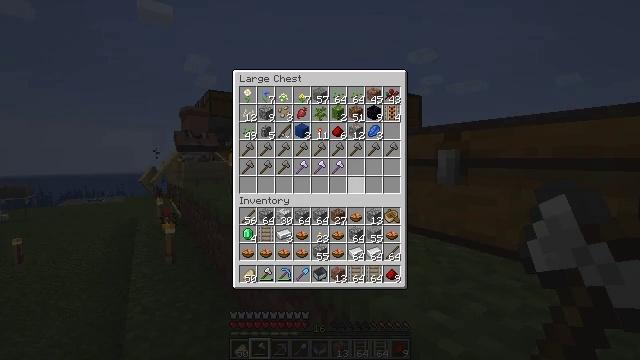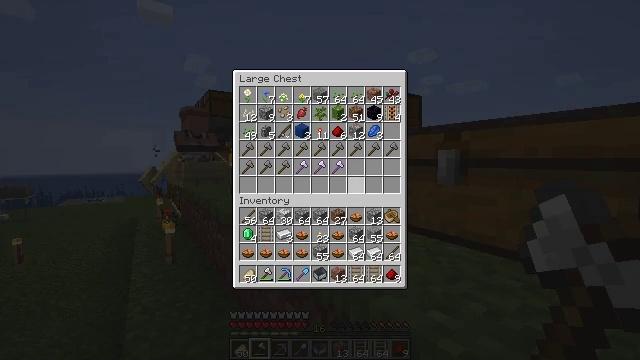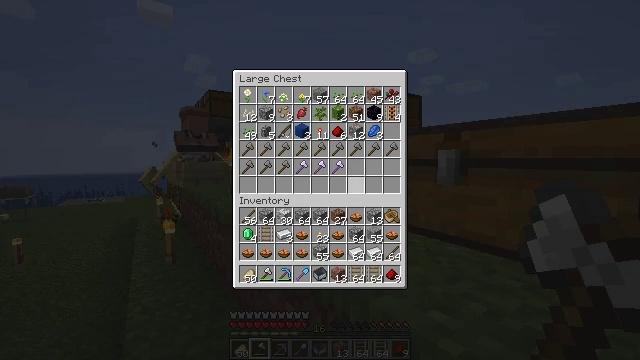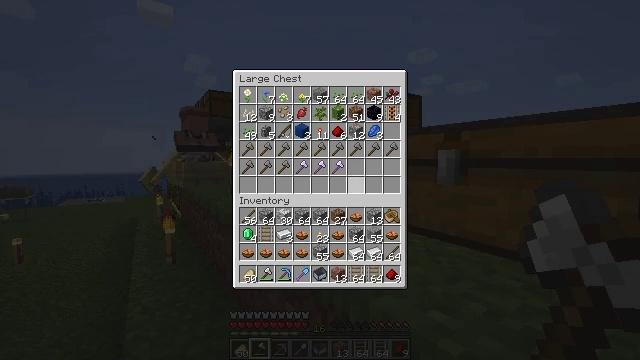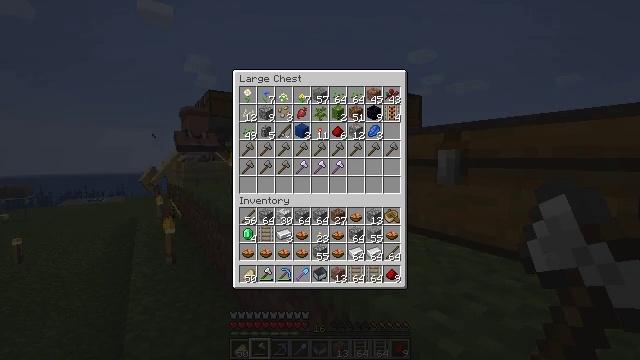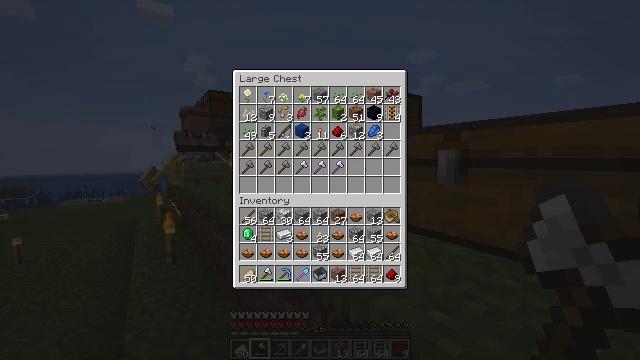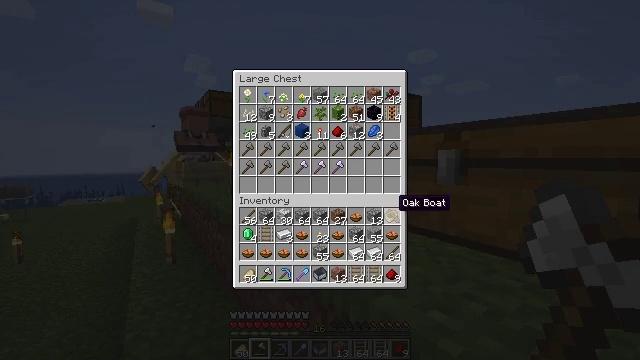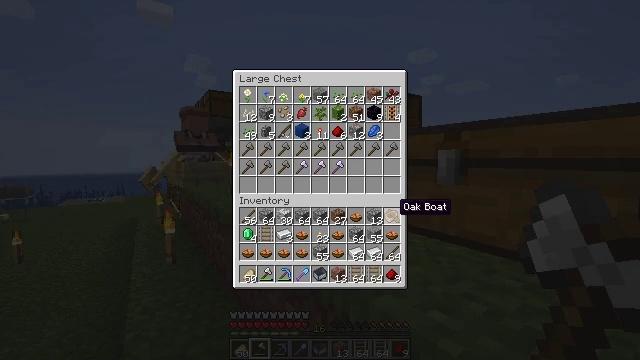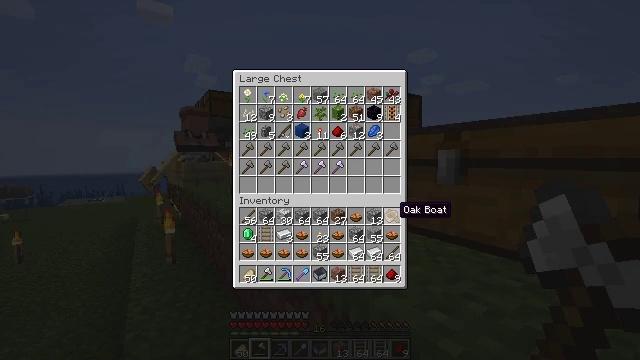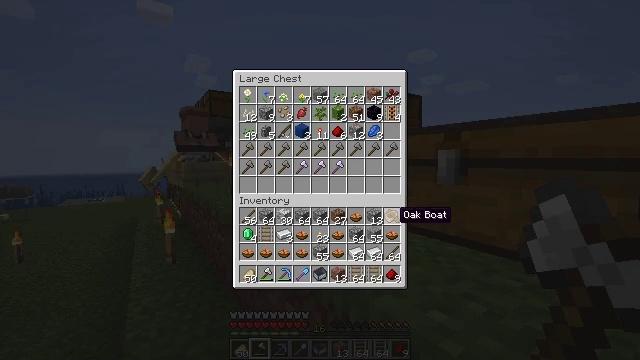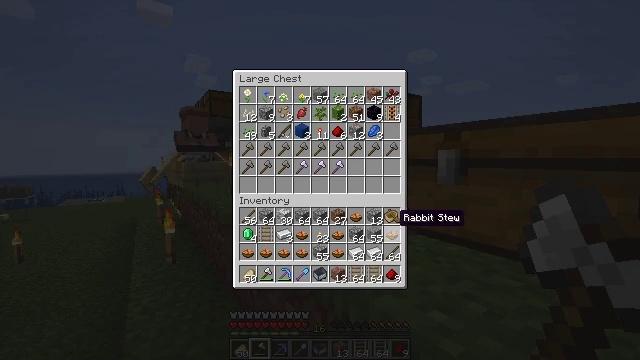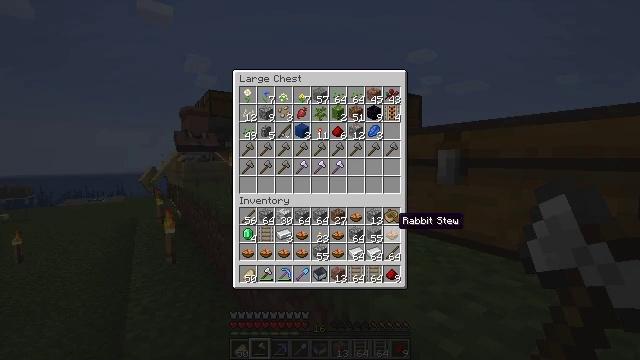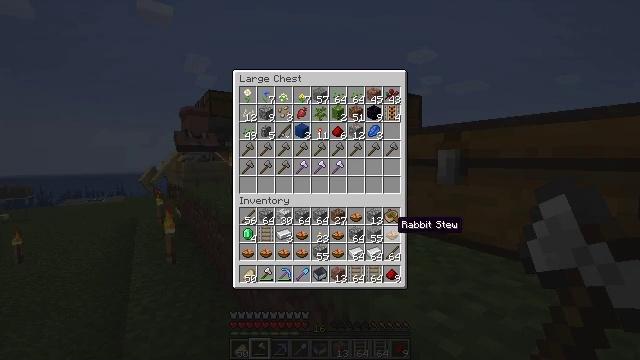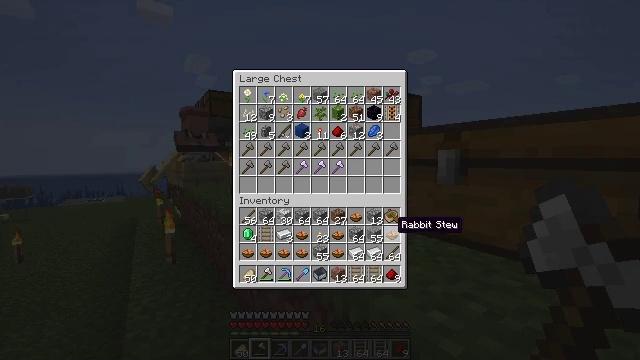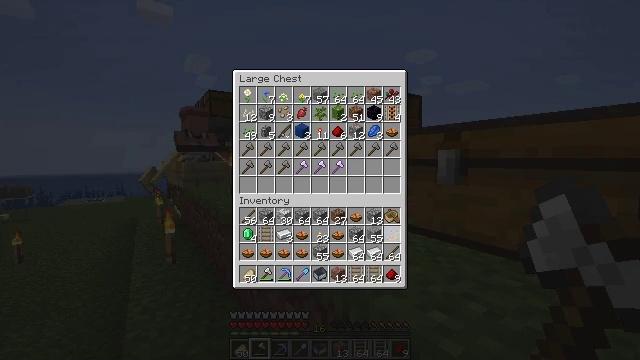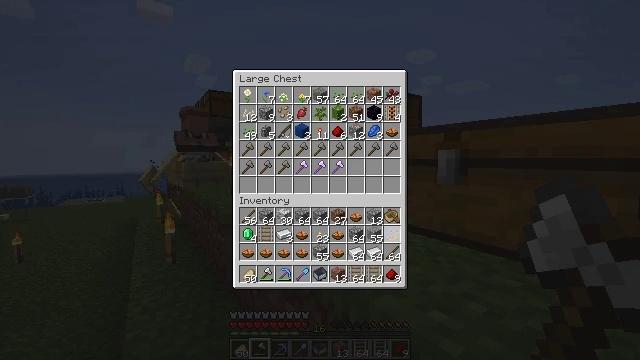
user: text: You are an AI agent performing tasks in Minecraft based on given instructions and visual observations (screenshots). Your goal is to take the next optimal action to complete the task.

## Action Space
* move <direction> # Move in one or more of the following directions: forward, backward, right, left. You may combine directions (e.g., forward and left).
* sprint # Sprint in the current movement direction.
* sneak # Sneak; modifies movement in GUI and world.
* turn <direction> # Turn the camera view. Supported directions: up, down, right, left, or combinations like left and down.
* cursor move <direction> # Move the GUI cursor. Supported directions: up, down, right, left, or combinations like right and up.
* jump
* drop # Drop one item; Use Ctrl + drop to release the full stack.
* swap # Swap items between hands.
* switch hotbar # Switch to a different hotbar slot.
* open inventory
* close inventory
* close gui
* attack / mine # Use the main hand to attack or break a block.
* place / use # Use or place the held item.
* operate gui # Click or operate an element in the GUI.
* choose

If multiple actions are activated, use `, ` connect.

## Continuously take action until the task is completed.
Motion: motion action
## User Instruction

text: Create rabbit stew by crafting it.
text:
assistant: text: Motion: no_op
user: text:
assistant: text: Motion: sneak
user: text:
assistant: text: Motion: sneak
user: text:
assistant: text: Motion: sneak, cursor move right
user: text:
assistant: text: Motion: sneak, cursor move right and down
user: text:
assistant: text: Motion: sneak, cursor move right
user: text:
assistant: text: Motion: sneak
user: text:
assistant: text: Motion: sneak
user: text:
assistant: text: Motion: sneak
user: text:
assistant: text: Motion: sneak
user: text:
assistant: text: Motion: sneak
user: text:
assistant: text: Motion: sneak
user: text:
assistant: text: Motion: sneak
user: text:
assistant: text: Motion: sneak, operate gui
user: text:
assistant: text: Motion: sneak, operate gui
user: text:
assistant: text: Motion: sneak, cursor move left, operate gui
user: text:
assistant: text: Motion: sneak, cursor move left
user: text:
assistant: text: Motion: sneak
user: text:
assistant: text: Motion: sneak
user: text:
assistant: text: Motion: sneak
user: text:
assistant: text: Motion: sneak
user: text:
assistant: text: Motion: sneak
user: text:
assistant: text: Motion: sneak
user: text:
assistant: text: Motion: sneak, operate gui
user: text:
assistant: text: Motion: sneak, cursor move left and down, operate gui
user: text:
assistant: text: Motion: sneak, cursor move left
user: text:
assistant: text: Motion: sneak
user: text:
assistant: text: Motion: sneak, operate gui
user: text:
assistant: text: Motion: sneak, operate gui
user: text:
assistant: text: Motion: sneak, operate gui